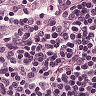
Metastatic tissue present: no